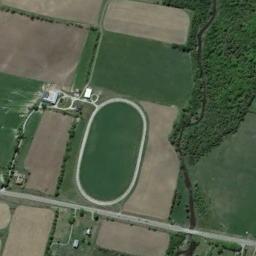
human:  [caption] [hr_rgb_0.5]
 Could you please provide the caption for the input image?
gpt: There is a track field in the lower right corner .

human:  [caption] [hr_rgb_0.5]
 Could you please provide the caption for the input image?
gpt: A track and field is built in the middle of a residential area, Surrounded by a lot of vegetation .

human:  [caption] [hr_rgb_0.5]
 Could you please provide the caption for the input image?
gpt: There is a road beside the ground track field .

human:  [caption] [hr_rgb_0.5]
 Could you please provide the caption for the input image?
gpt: The ground track field is surrounded by some farmland and a river goes through the farmland .

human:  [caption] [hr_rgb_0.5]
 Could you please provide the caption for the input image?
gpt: There are some yellow bare land around the ground track field .